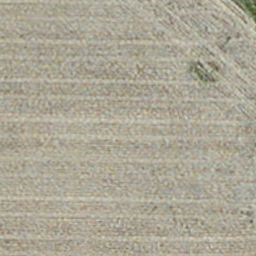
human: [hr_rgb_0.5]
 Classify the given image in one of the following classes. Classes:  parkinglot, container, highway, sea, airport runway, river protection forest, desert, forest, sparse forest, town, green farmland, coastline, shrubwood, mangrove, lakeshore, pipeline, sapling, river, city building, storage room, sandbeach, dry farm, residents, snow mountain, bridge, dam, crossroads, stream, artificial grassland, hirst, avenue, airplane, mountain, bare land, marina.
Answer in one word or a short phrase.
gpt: dry farm